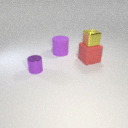
small purple metal cylinder to the left of large purple rubber cylinder